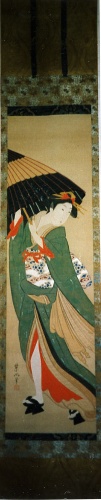
Artist: Chōkōsai Eishō
Artist bio: Japanese, 1793–99
Date: early 19th century
Object type: Hanging scroll
Classification: Paintings
Medium: Hanging scroll; ink and color on silk
Culture: Japan
Period: Edo period (1615–1868)
Dimensions: Image: 37 13/16 x 10 1/2 in. (96 x 26.6 cm)
Department: Asian Art
Credit line: Gift of Florence and Herbert Irving, 2015
Accession year: 2015
Repository: Metropolitan Museum of Art, New York, NY
Tags: Women